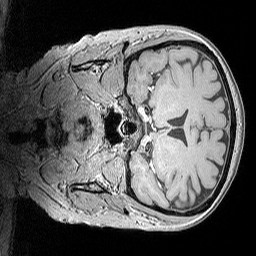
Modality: MP2RAGE
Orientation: coronal
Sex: female
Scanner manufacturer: siemens
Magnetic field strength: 3 T
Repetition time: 5 s
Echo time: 0.00292 s